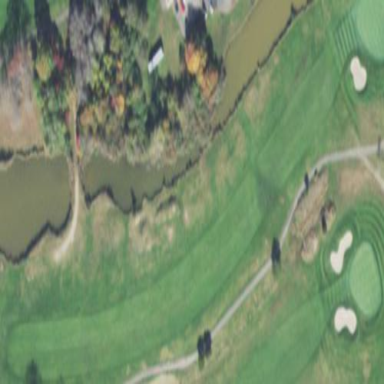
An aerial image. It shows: Golf fairway surrounded by grass.